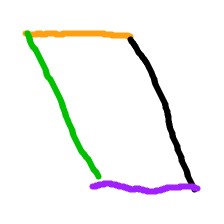
Shape: parallelogram